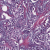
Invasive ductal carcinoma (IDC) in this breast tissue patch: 1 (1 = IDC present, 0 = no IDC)